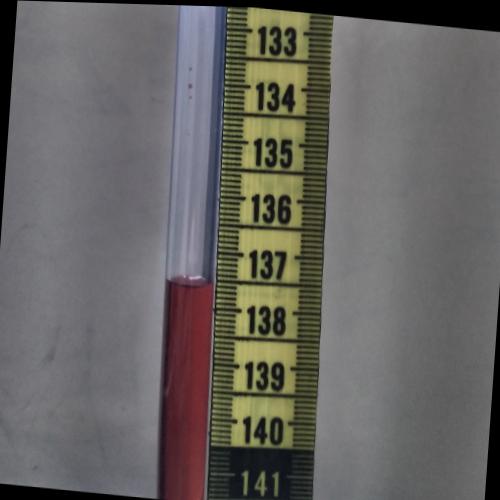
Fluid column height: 137.6 cm